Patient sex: F
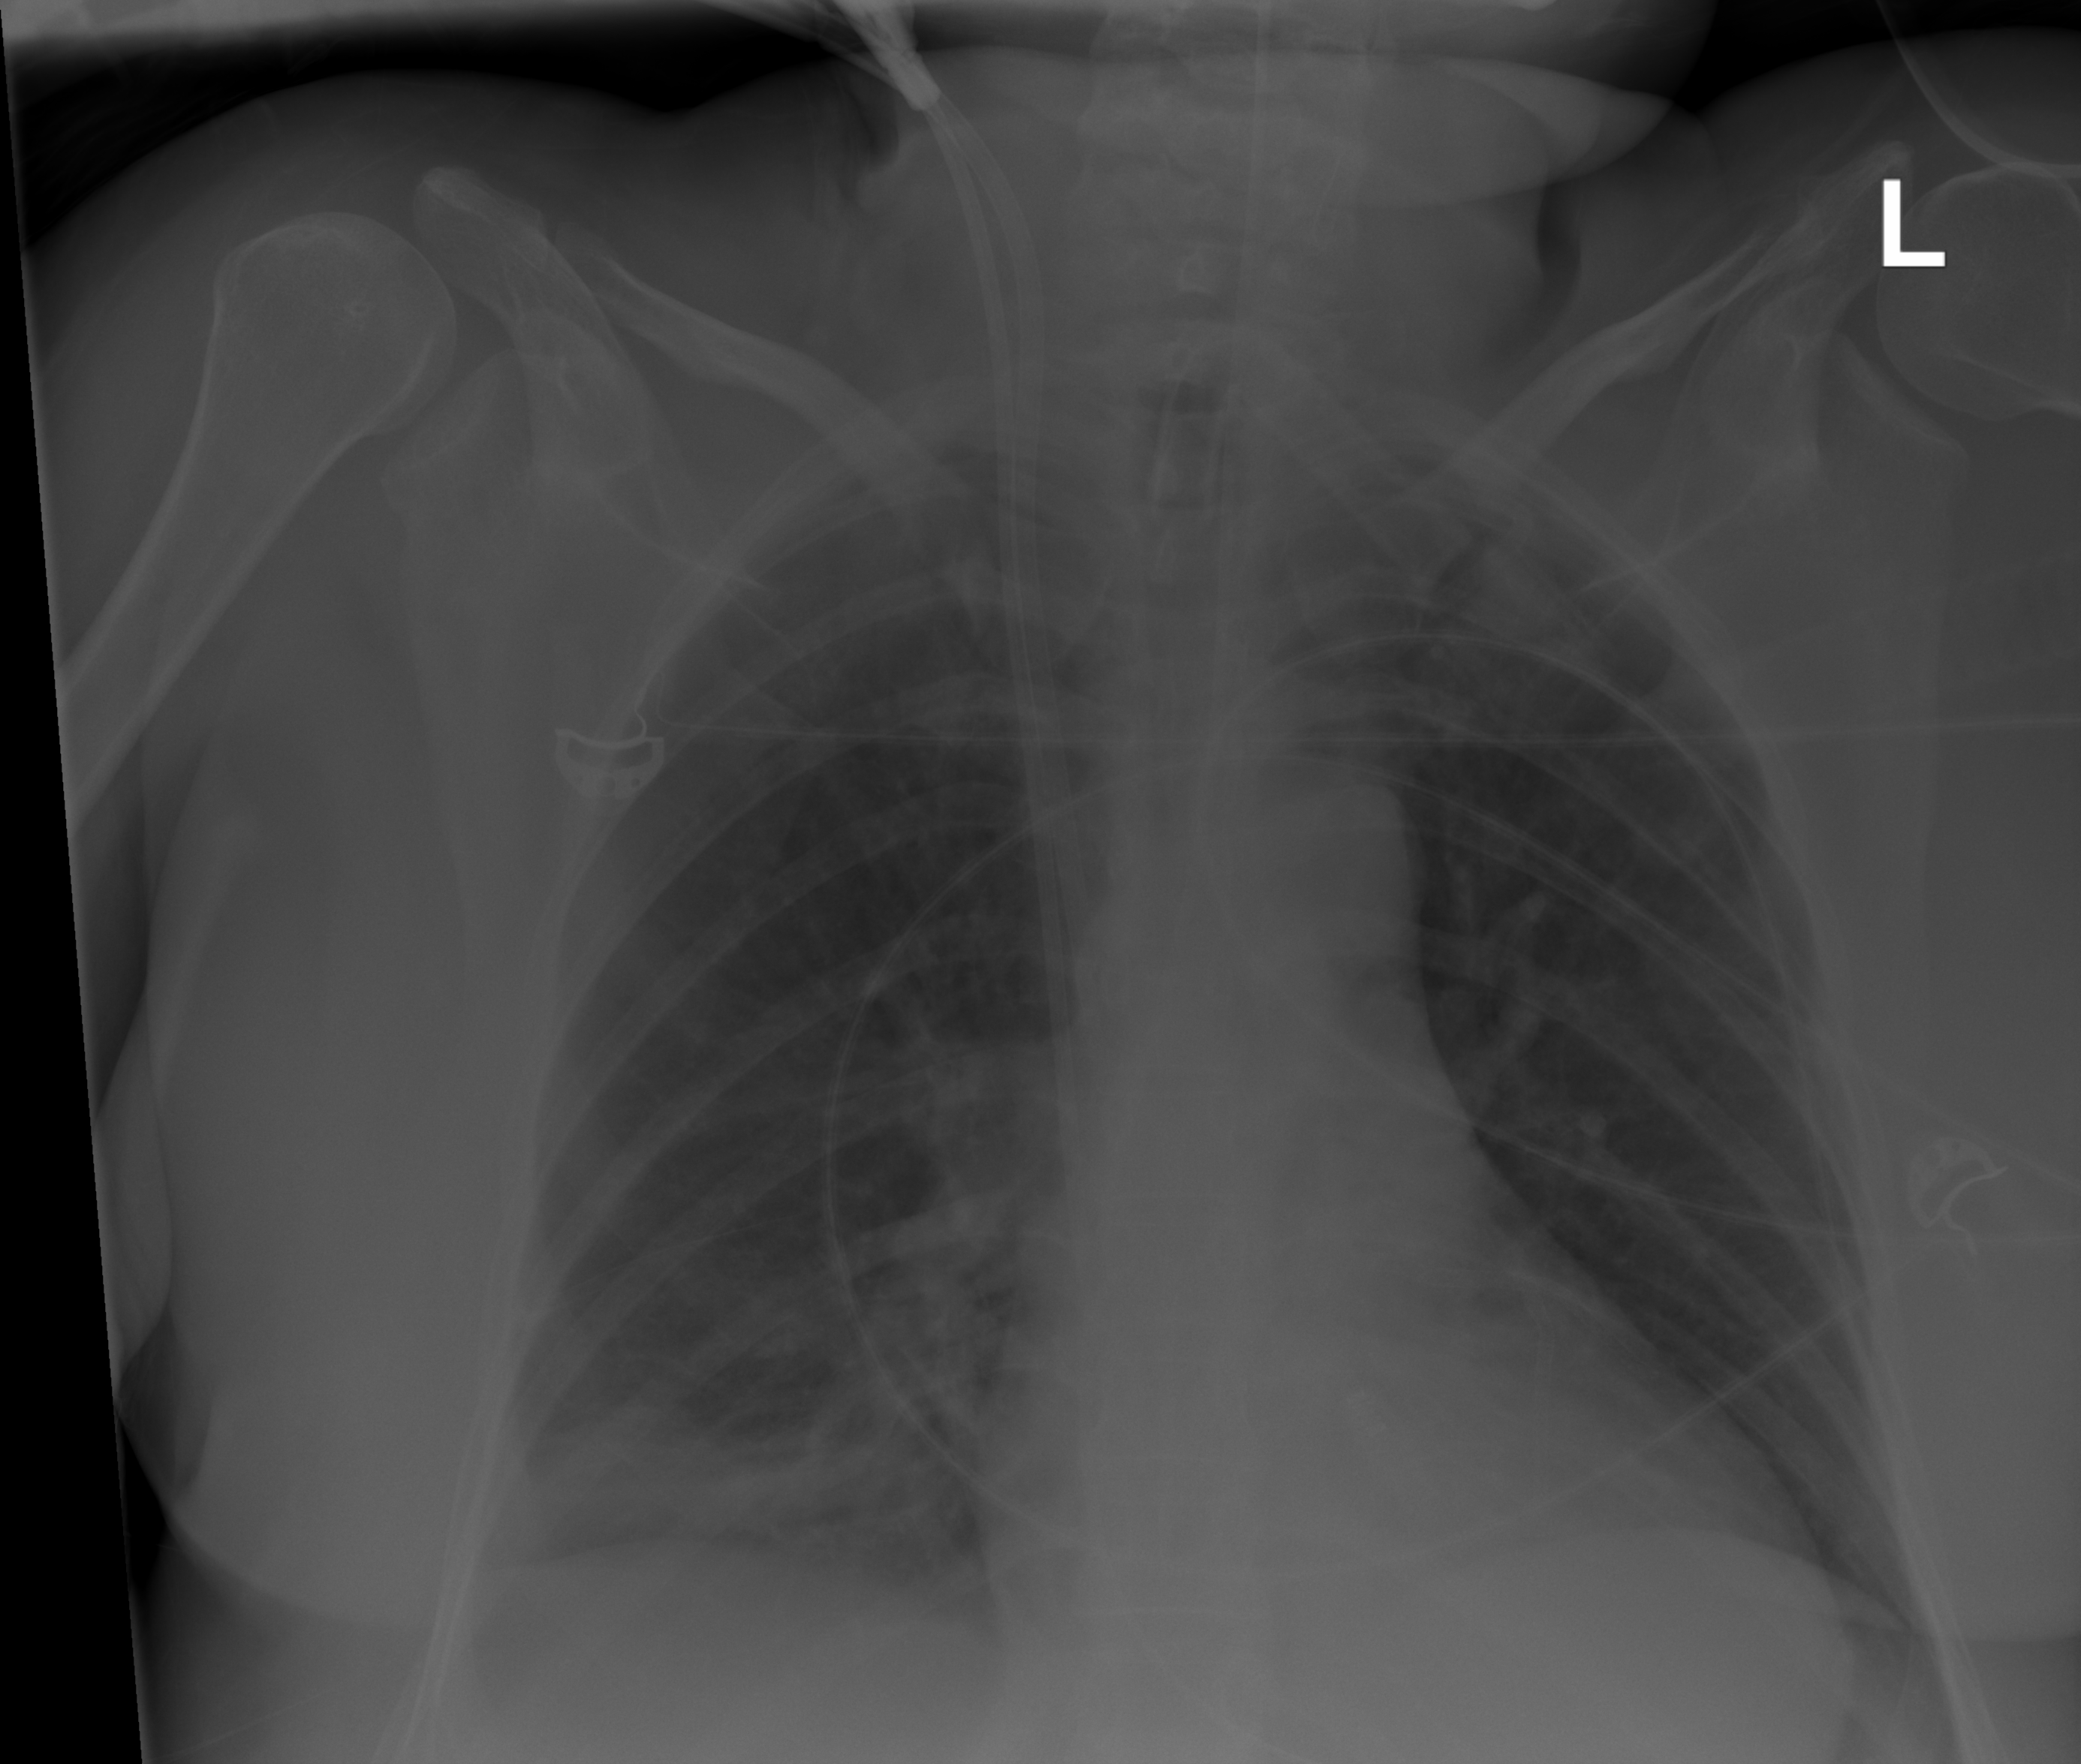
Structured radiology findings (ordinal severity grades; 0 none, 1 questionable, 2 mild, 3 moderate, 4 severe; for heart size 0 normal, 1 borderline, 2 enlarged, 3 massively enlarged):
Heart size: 1
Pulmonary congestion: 2
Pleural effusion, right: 2
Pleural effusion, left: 0
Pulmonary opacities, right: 0
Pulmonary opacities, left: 0
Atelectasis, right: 2
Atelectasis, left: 0